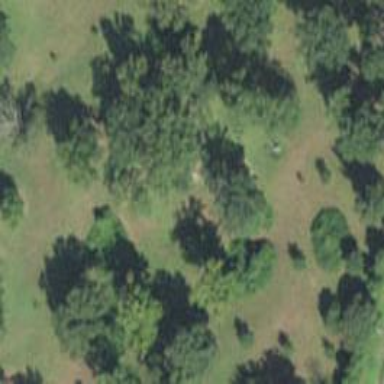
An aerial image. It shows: Disc golf hole.